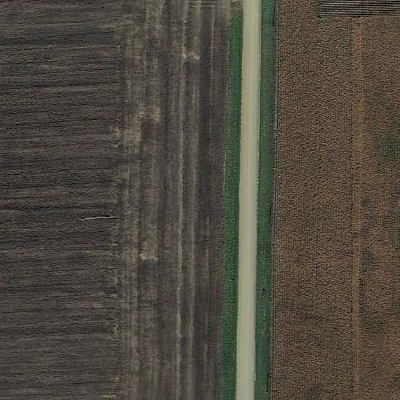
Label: Field